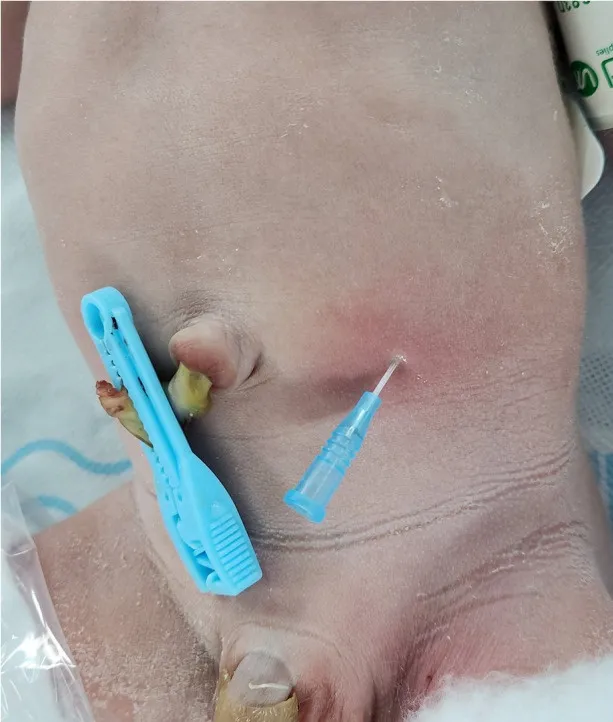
Before general anesthesia, a percutaneous 18G angiocatheter was placed in the stomach without imaging guidance, serving as a temporary gastrostomy.
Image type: medical_photograph (skin_photograph)